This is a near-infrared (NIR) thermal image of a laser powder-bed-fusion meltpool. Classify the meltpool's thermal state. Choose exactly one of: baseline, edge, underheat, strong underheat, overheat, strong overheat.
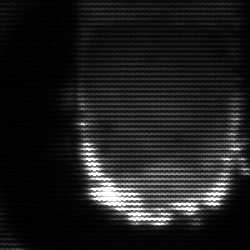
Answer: baseline